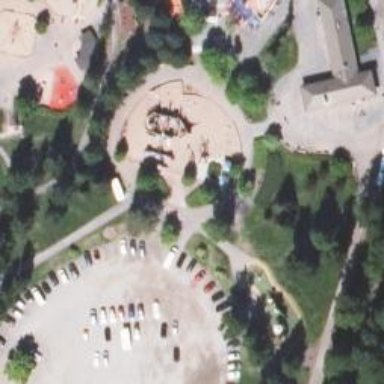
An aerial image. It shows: Playground with bridge.